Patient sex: F
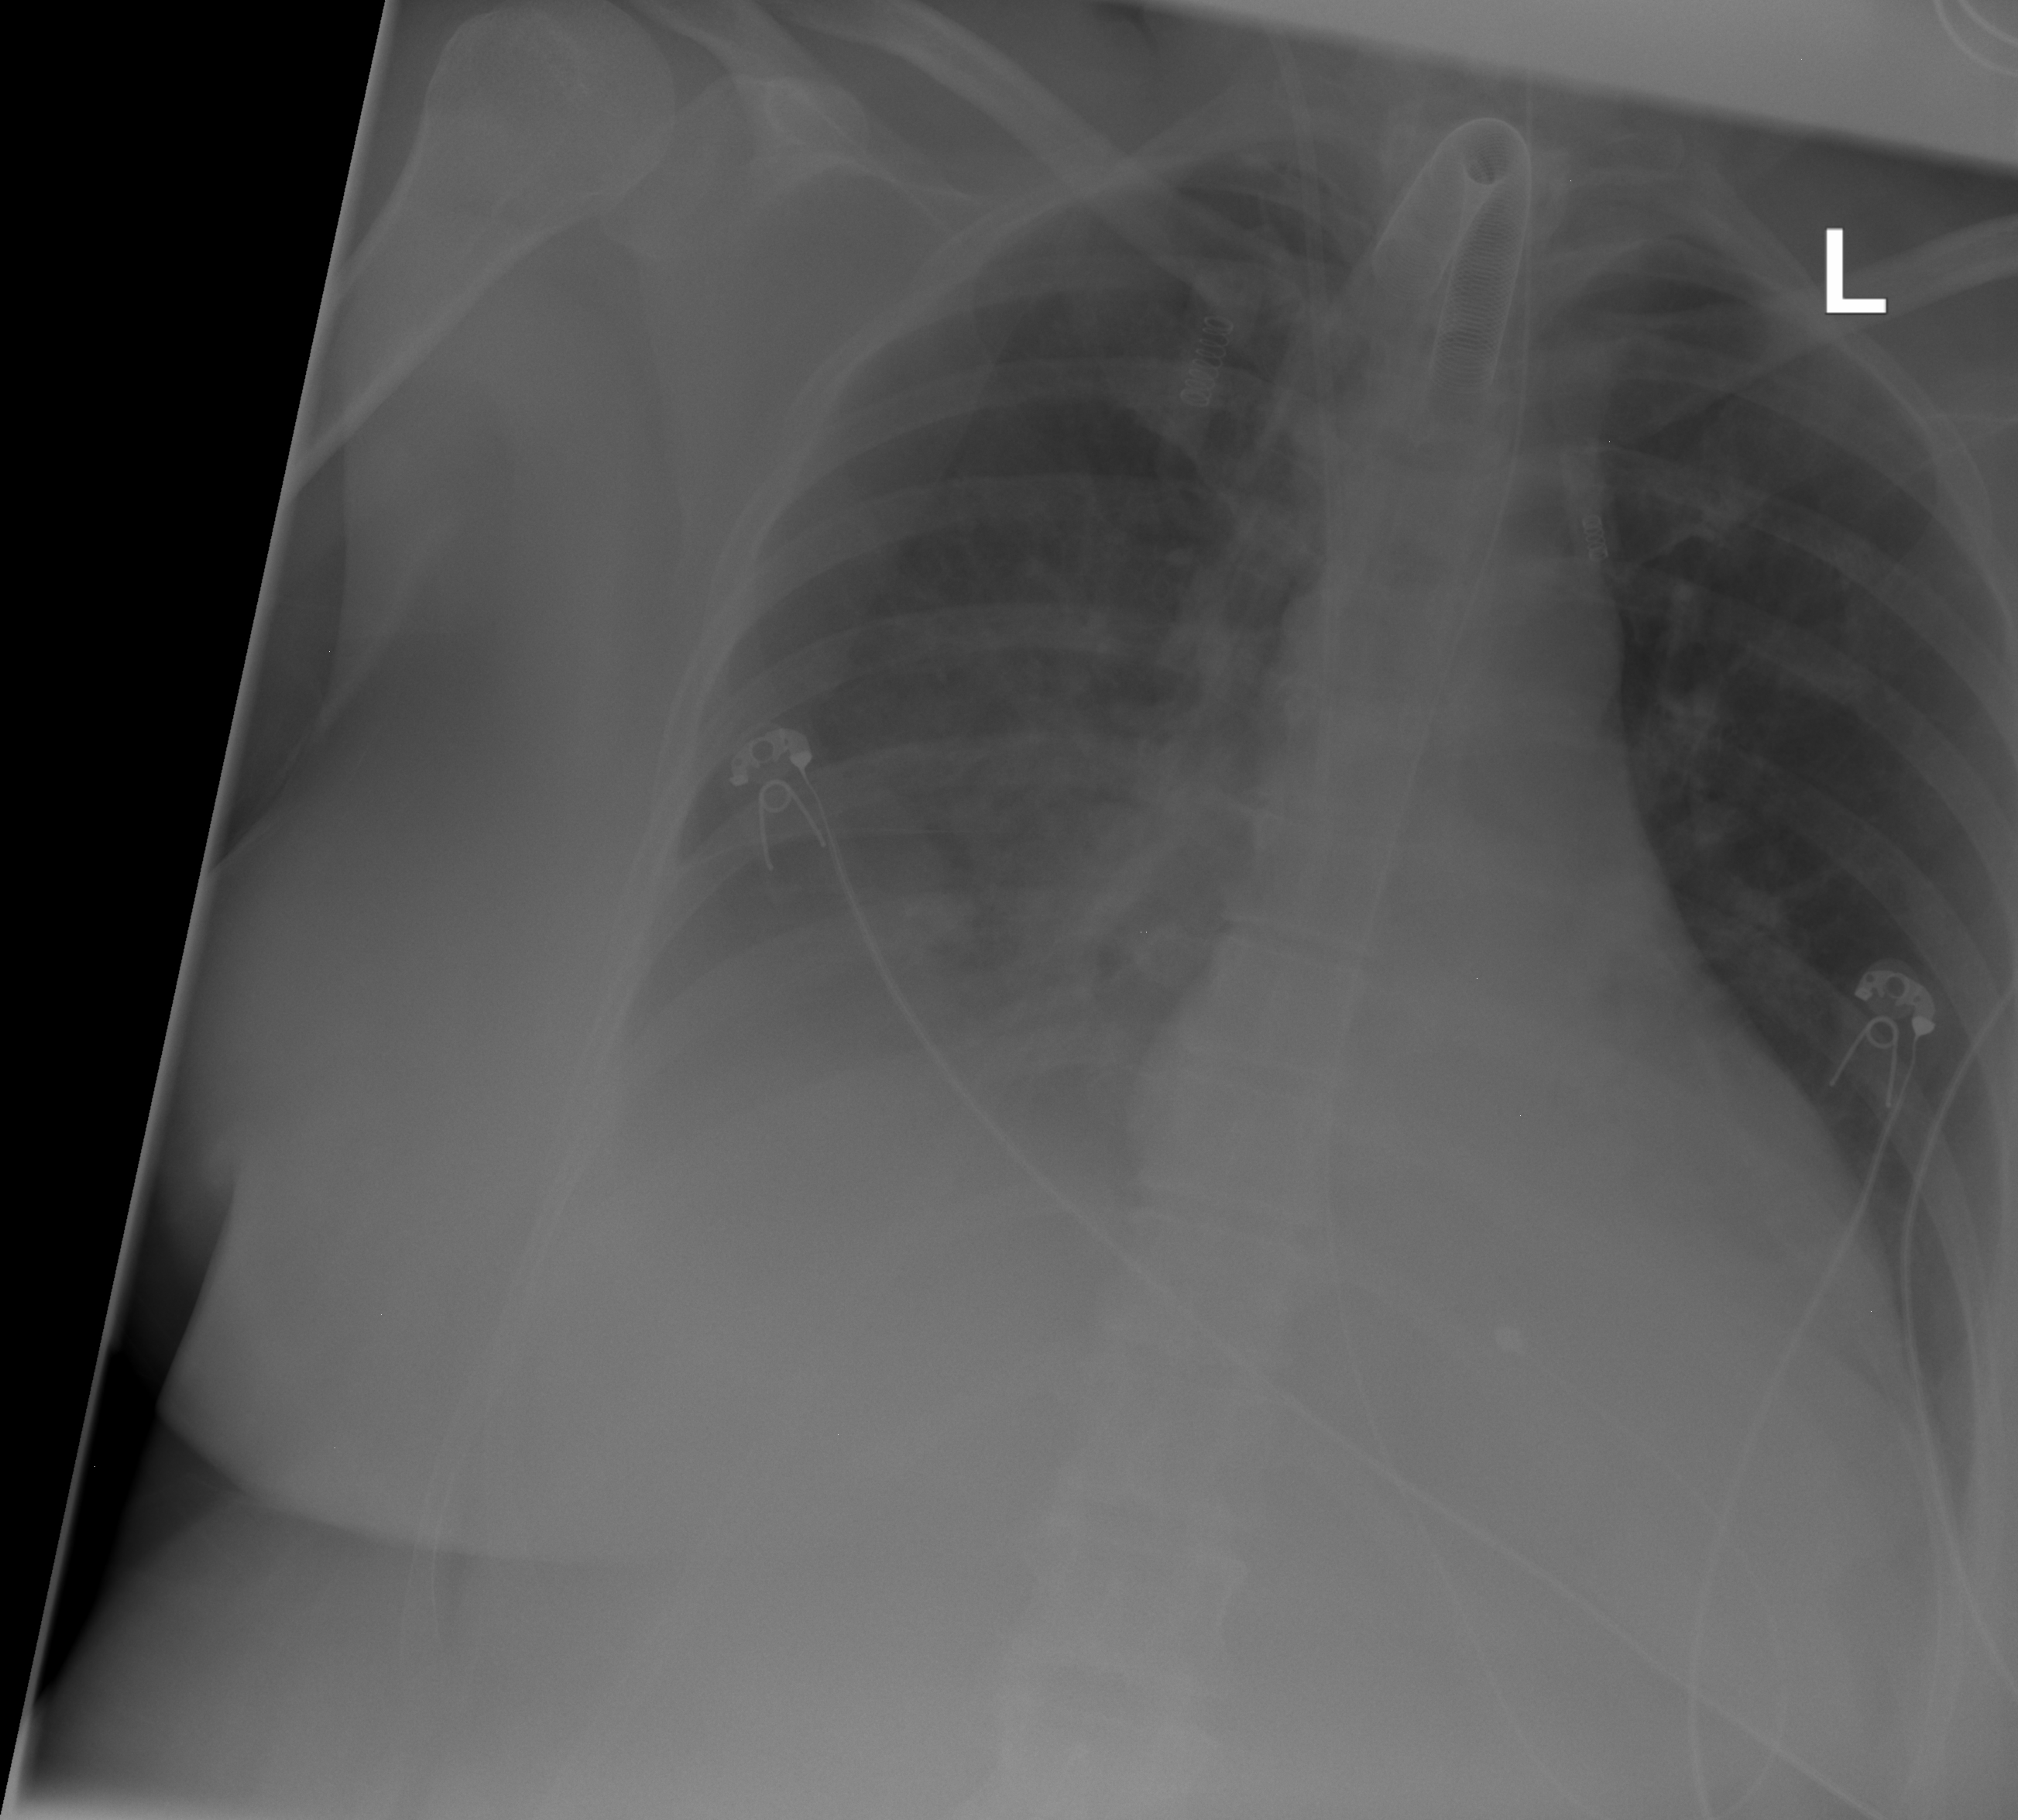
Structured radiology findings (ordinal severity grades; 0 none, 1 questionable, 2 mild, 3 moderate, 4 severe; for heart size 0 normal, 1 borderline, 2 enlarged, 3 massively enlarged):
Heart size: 0
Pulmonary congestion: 0
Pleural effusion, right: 2
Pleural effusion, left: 2
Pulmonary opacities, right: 1
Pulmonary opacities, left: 0
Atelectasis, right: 2
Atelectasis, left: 2